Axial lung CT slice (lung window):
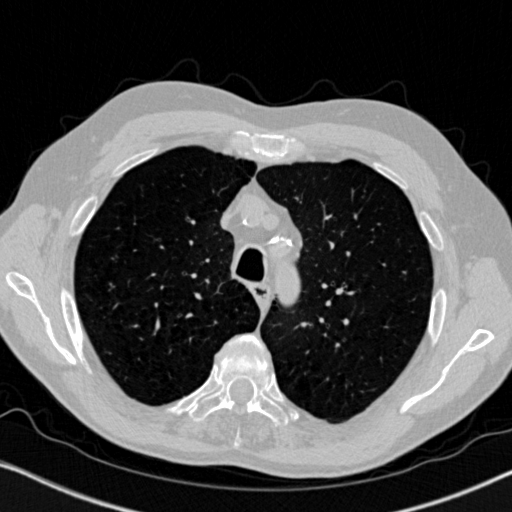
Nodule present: no